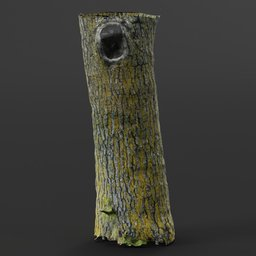
Label: nature